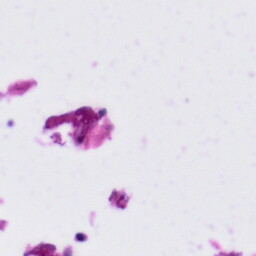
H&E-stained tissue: Tonsil